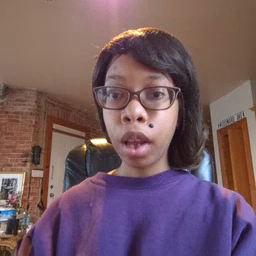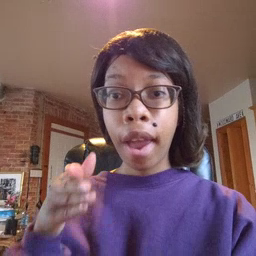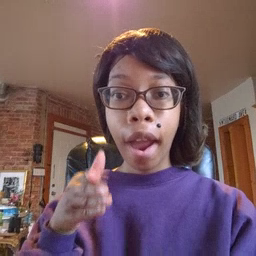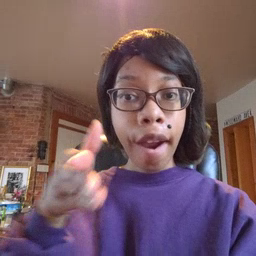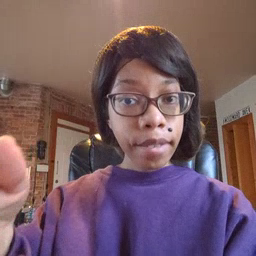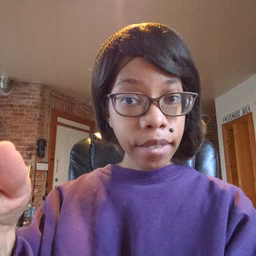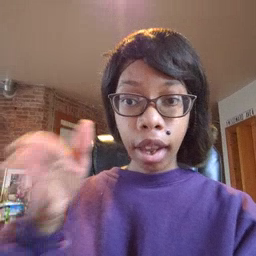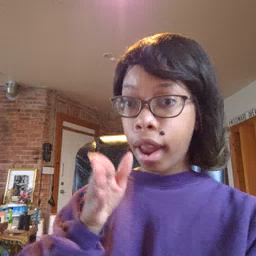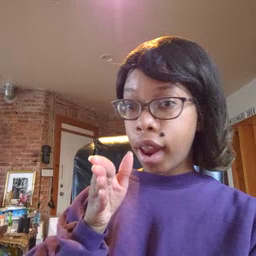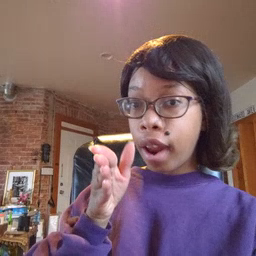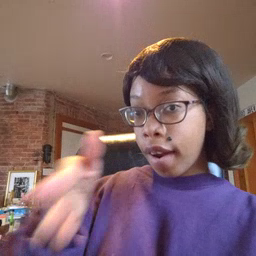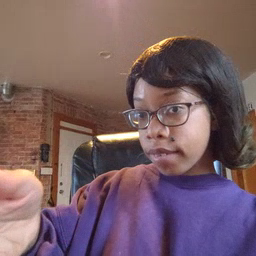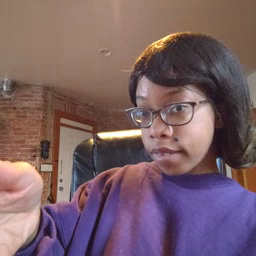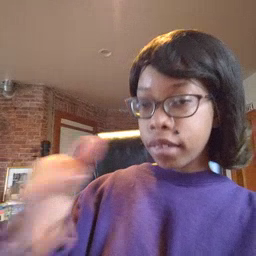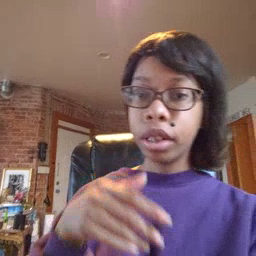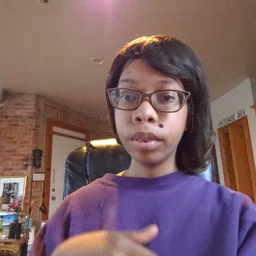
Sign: after